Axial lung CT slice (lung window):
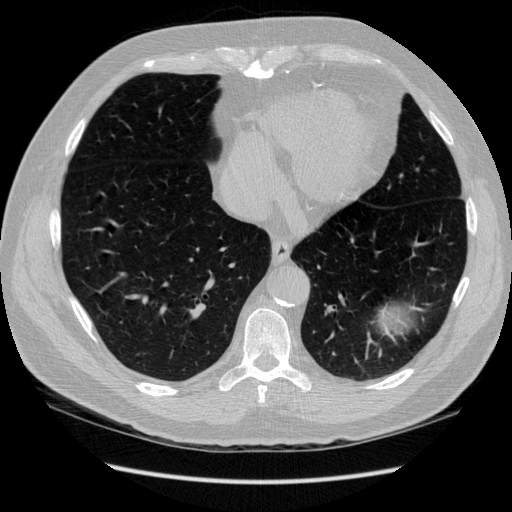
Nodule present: no